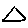
Label: triangle